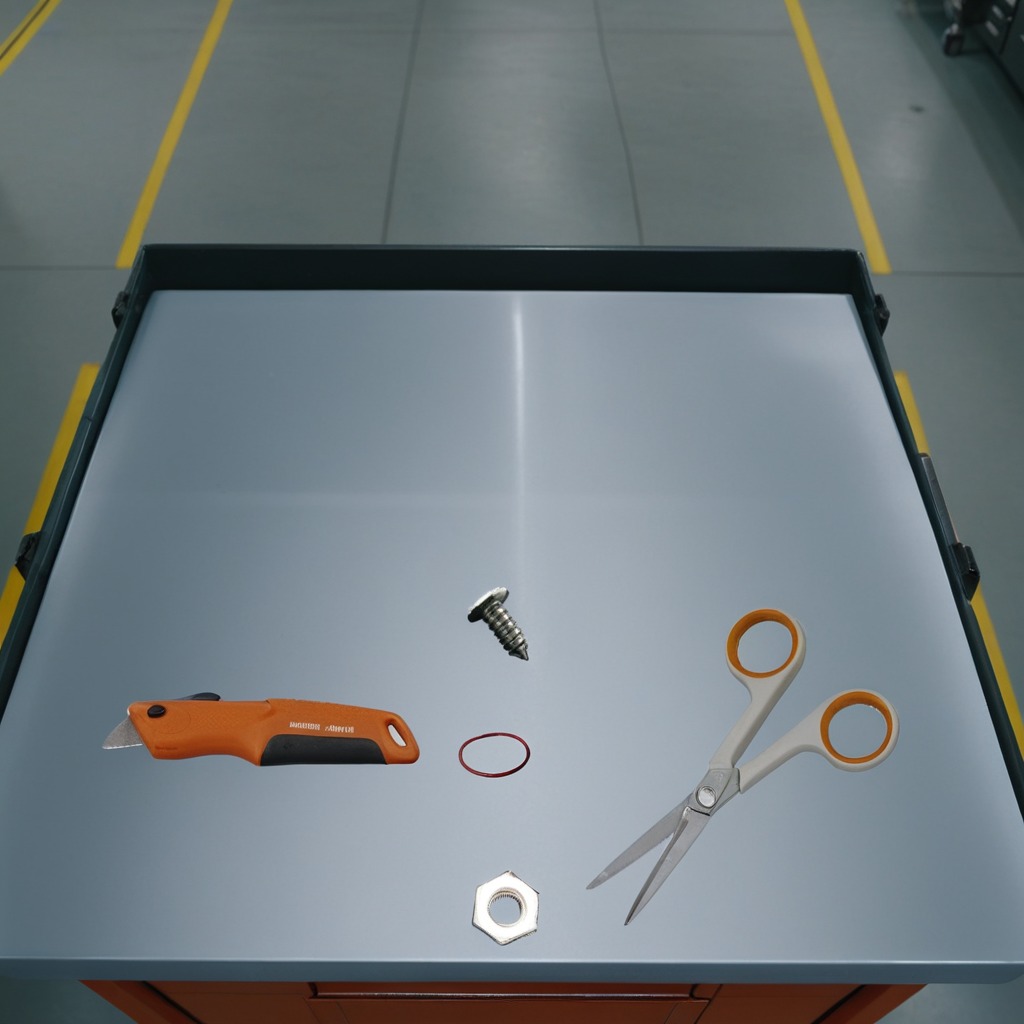
A rubber O'ring, a utility knife, a metal machine screw, a pair of scissors, and a metal nut are lying on the toolbox surface.